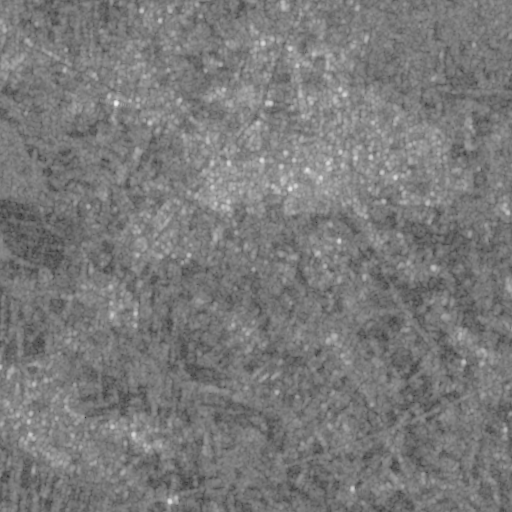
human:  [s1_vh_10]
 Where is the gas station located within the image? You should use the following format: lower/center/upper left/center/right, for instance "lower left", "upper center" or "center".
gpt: The gas station is located in the upper center of the image.
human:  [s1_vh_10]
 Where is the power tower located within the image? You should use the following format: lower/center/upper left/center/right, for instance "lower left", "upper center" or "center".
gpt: The power tower is located in the upper of the image.
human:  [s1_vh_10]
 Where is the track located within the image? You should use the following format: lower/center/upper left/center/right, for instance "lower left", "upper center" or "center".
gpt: The track is located in the center right of the image.
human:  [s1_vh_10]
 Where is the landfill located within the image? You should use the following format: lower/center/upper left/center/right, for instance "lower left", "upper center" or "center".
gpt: There is no landfill in the image.

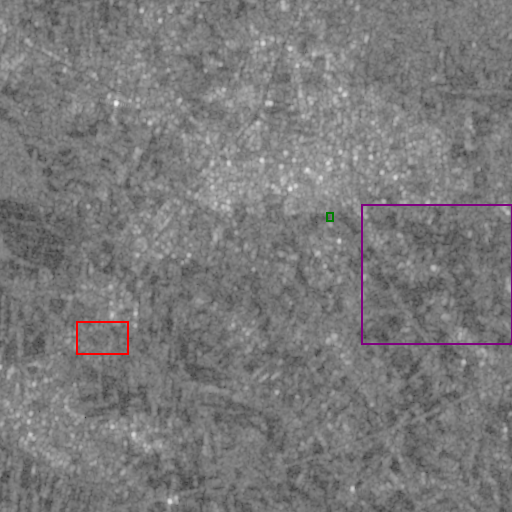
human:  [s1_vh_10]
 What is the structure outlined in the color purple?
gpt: The structure outlined in purple is a crop field.
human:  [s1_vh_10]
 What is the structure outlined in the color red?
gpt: The structure outlined in red is a park.
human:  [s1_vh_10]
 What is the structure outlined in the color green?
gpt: The structure outlined in green is a parking lot.
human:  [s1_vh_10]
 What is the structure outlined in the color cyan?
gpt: There is no cyan outline.